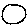
Label: circle